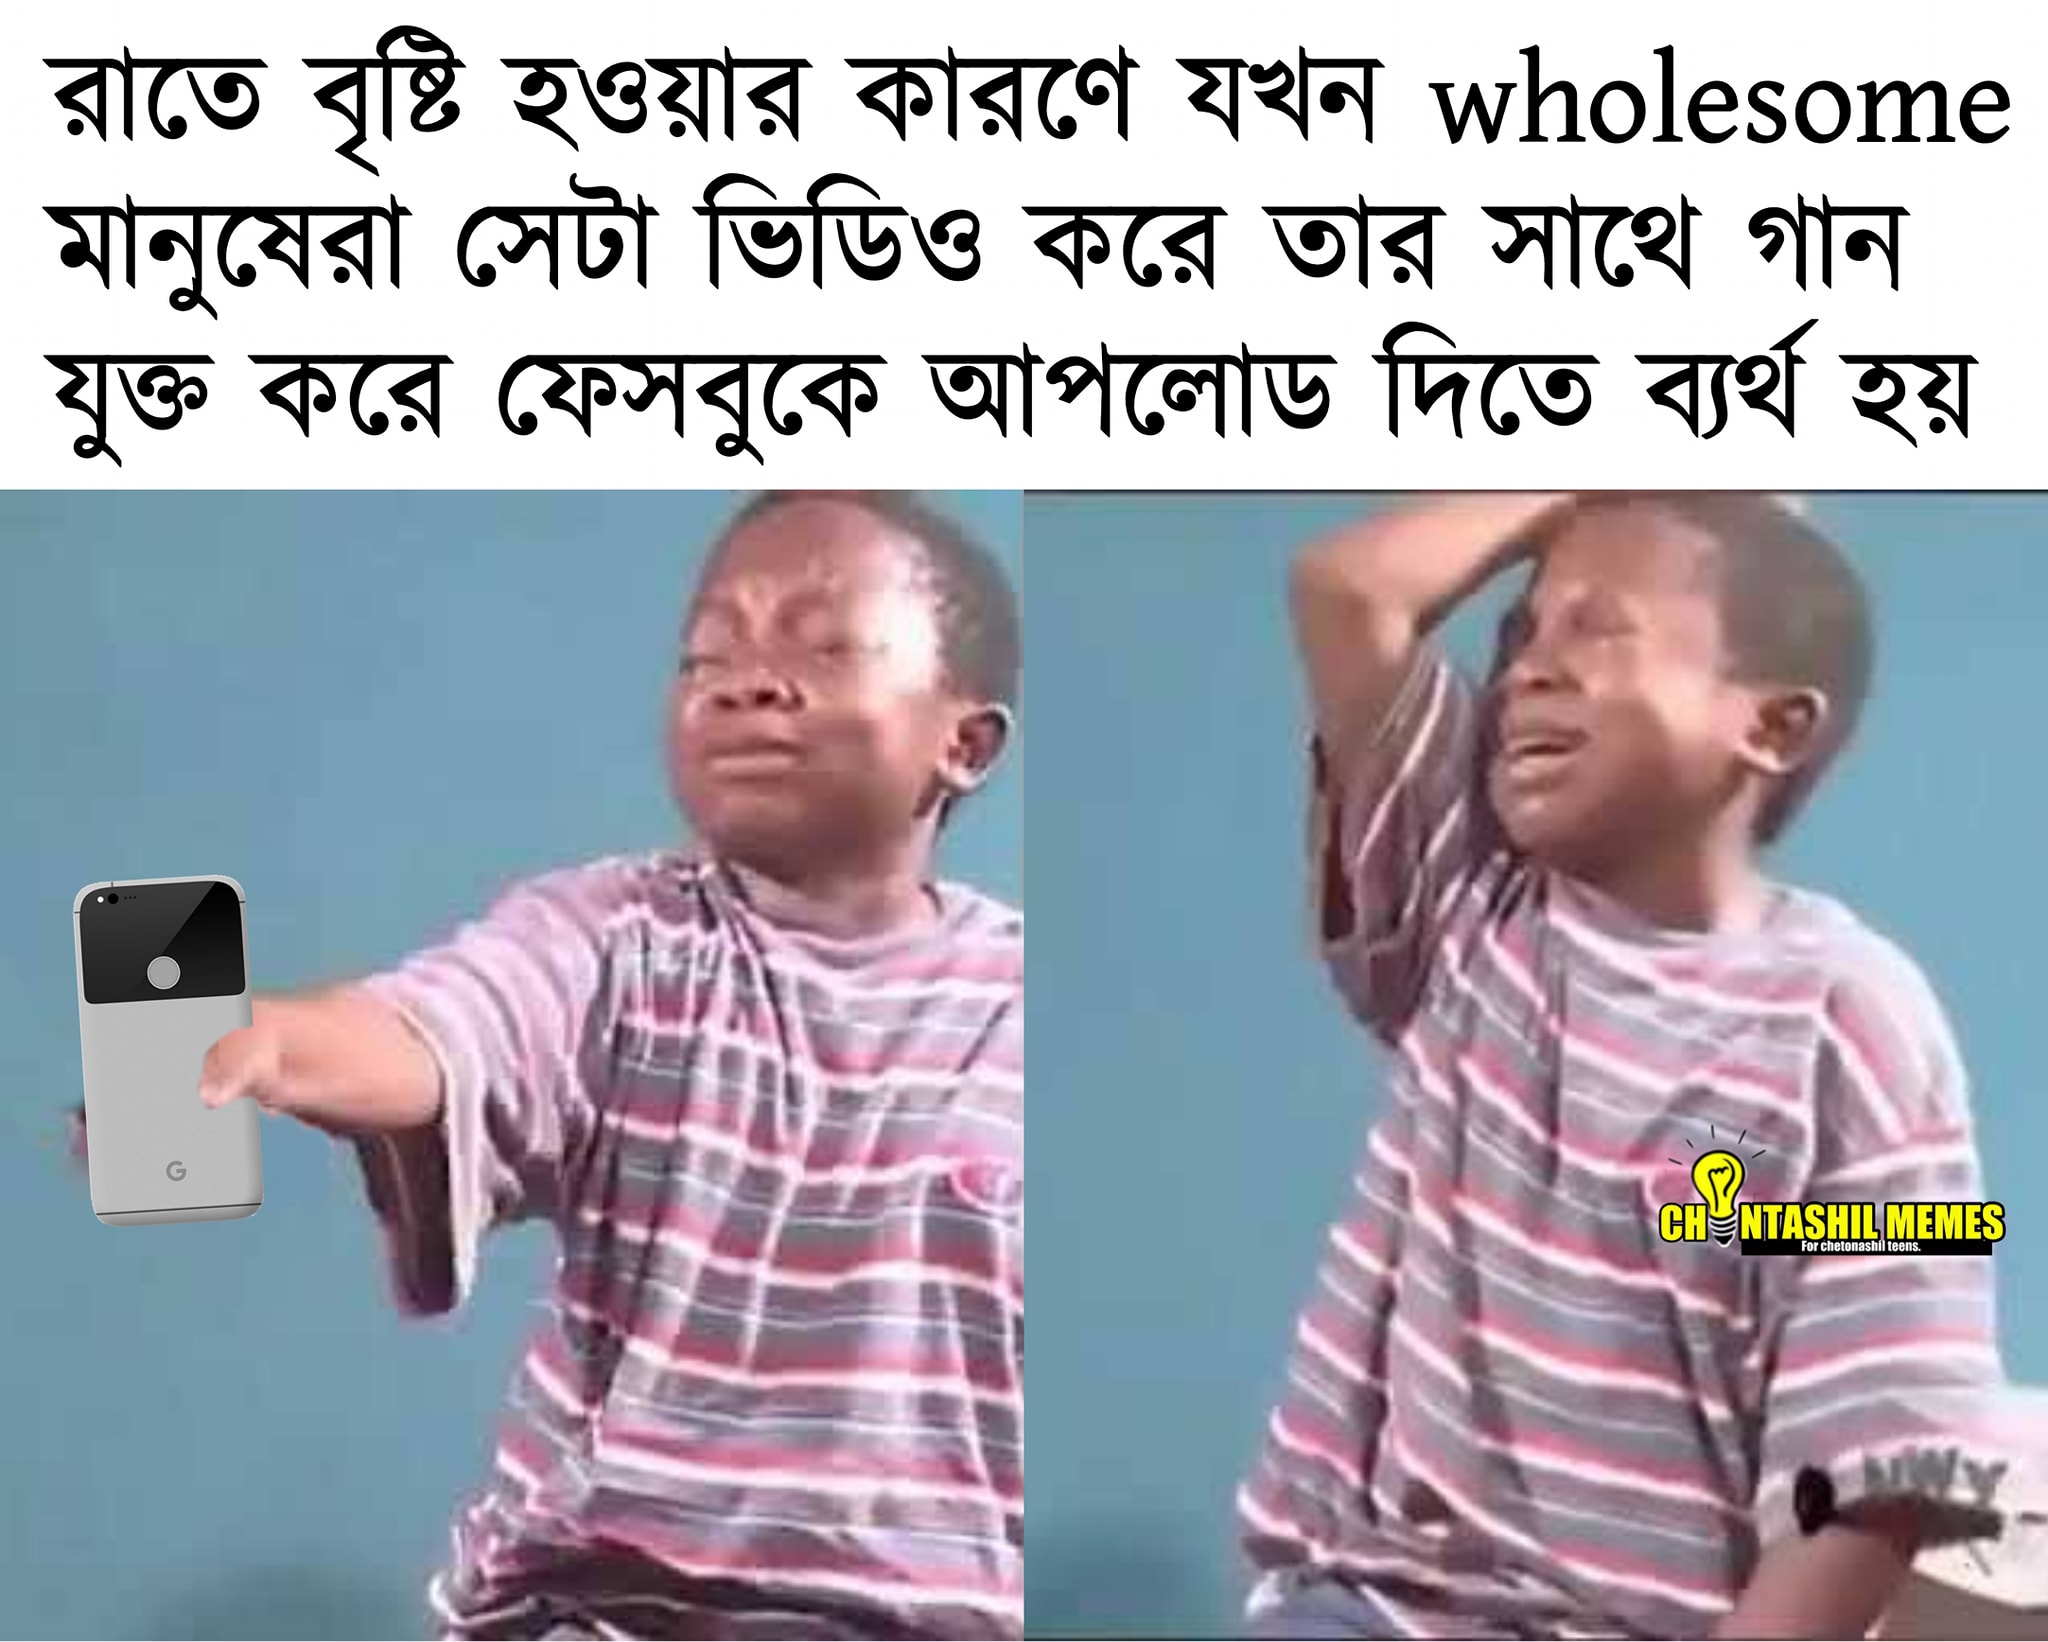
Caption: রাতে বৃষ্টি হওয়ার কারণে যখন wholesome মানুষেরা সেটা ভিডিও করে তার সাথে গান যুক্ত করে ফেসবুকে আপলোড দিতে ব্যর্থ হয়
Label: non-hate